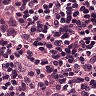
Metastatic tissue present: yes